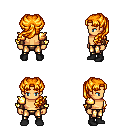
a pixel art fantasy rpg character, male body template, human, tanned skin, gold arm armor, gold greaves, light blonde princess hairstyle, cloth bracers, black shoes, four views (front, back, left, right), 2x2 character sprite sheet, small pixel art, hard edges, no anti-aliasing